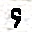
Label: 9